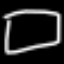
Label: square